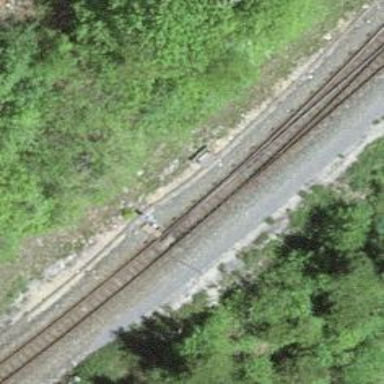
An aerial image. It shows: Railway switch.